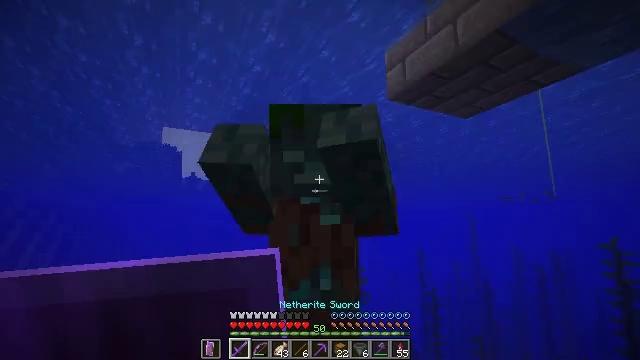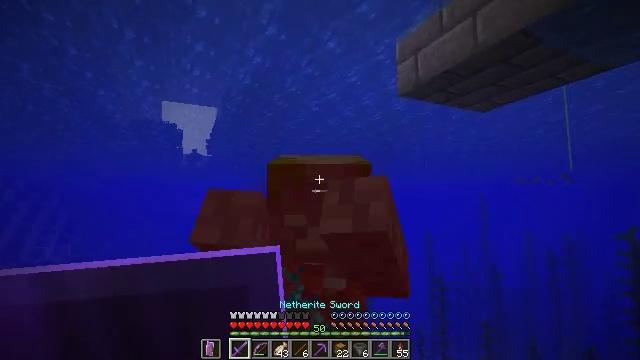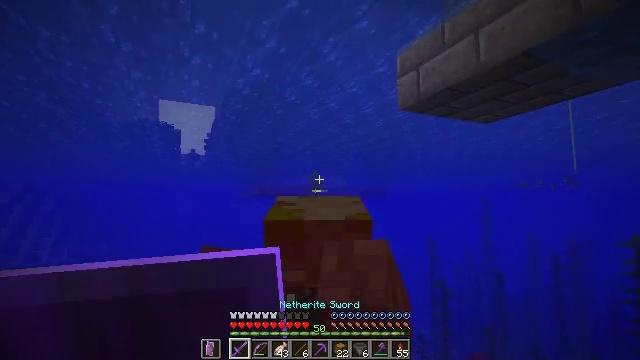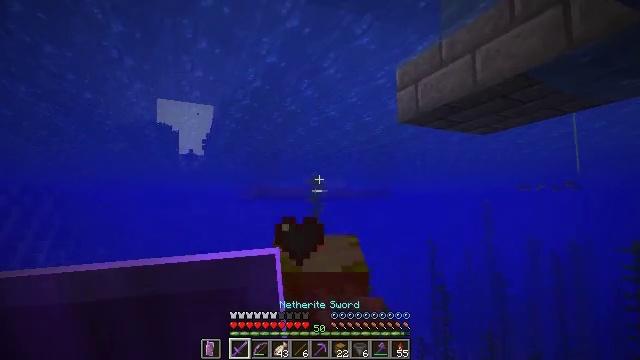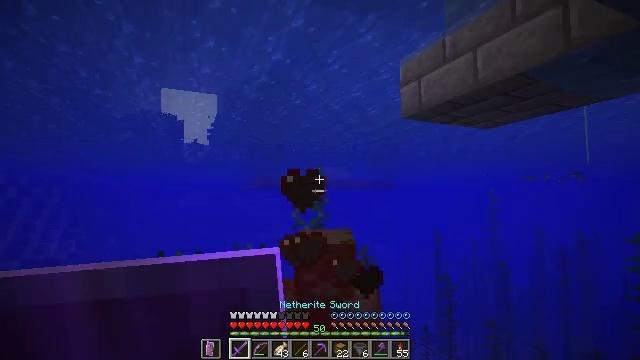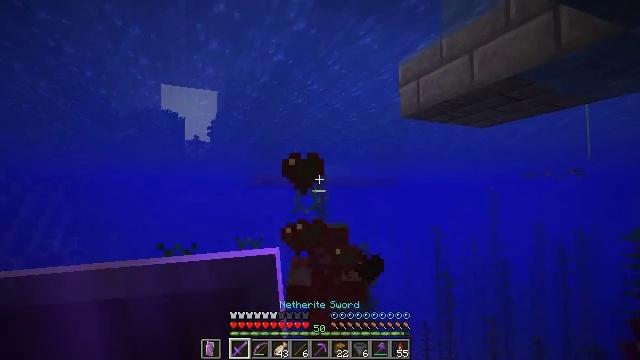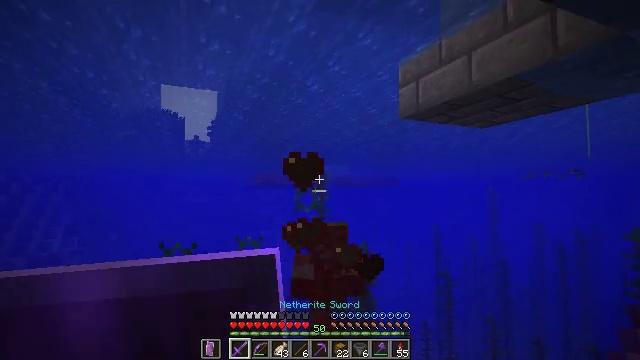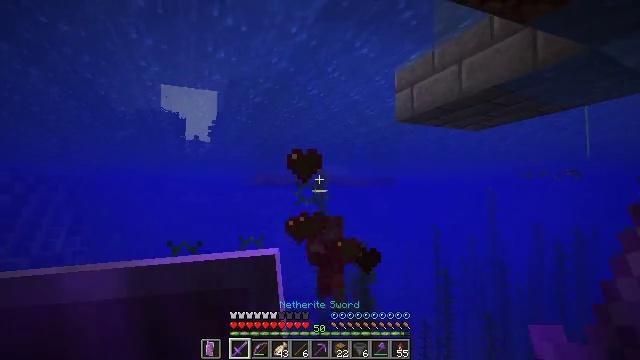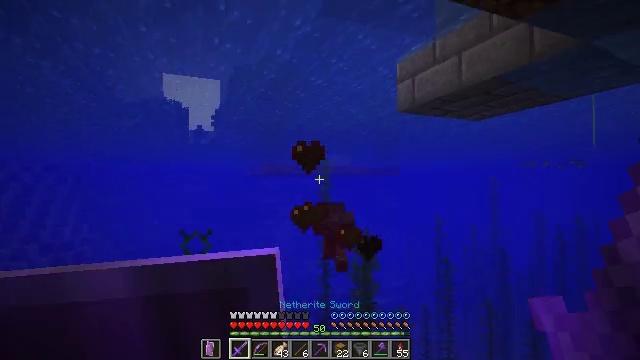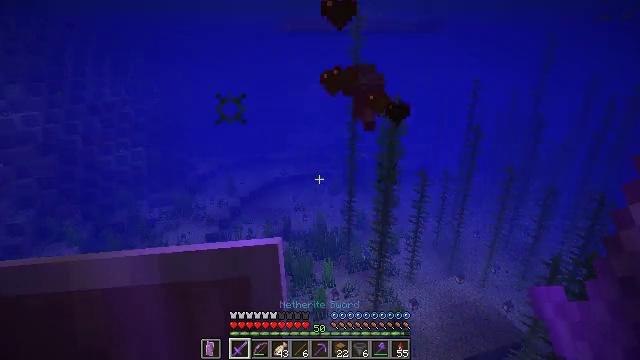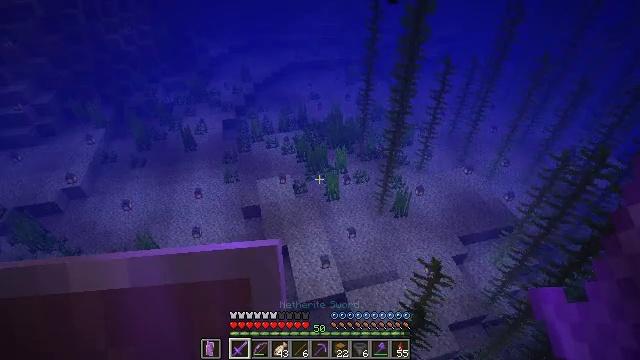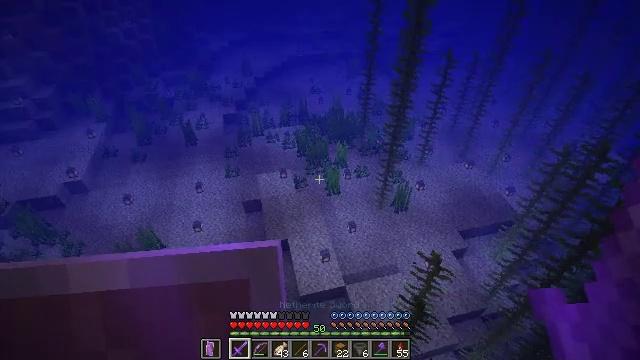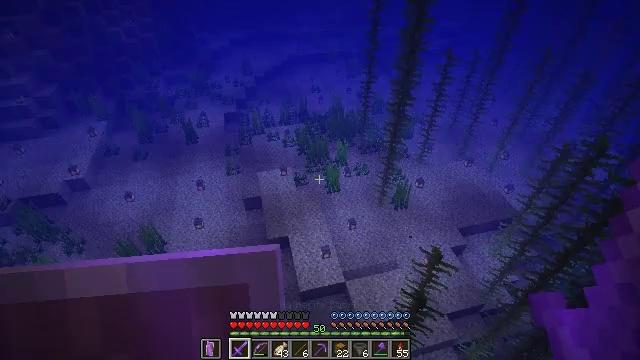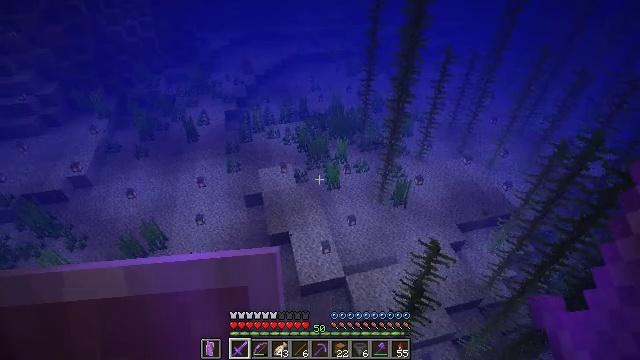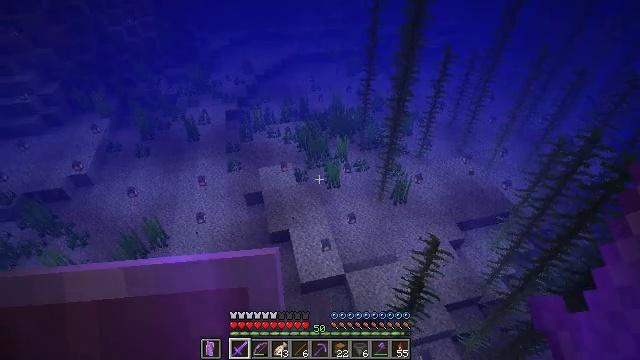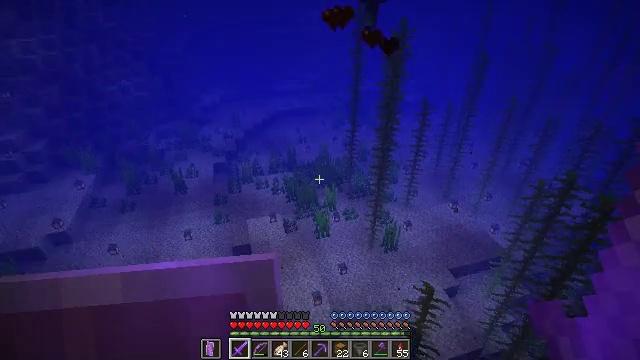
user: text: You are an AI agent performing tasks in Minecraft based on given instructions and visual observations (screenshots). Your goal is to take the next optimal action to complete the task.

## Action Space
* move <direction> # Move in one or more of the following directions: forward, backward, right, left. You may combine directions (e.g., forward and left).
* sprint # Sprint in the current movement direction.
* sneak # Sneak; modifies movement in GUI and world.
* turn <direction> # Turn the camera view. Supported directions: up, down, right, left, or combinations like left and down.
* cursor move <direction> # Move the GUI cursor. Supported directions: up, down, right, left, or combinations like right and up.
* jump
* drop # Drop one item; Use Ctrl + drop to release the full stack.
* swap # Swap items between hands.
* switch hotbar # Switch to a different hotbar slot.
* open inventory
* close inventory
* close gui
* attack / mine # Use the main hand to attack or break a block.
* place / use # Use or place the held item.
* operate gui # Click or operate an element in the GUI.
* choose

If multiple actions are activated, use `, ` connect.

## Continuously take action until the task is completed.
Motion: motion action
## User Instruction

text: Kill a drowned.
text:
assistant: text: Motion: move back, turn left and down
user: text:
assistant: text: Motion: move back
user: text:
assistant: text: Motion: move back
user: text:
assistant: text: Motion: move back, turn down
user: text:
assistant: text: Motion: move back
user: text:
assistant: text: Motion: move back
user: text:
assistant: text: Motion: move back
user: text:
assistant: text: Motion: move back, turn down
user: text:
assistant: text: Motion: move back, turn left and down
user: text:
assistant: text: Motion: move back, turn left and down
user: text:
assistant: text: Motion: move back
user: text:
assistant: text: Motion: move back
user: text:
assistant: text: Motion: move back
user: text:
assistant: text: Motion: no_op
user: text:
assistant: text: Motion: move forward, sprint, turn right and up
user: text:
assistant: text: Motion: move forward, sprint, turn right and up
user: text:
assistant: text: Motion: move forward, sprint, turn right and up
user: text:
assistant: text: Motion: move forward, sprint, turn up
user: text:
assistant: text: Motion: move forward, sprint, turn right and up
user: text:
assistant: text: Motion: move forward, sprint
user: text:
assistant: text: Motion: move forward, sprint
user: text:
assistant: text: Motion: move forward, sprint
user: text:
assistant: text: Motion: move forward, sprint
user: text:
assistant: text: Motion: move forward, sprint
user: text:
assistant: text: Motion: move forward, sprint
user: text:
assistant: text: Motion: move forward, sprint
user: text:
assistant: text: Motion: move forward, sprint
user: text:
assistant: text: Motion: move forward, sprint
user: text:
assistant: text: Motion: move forward, sprint
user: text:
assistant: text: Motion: move forward, sprint, turn right